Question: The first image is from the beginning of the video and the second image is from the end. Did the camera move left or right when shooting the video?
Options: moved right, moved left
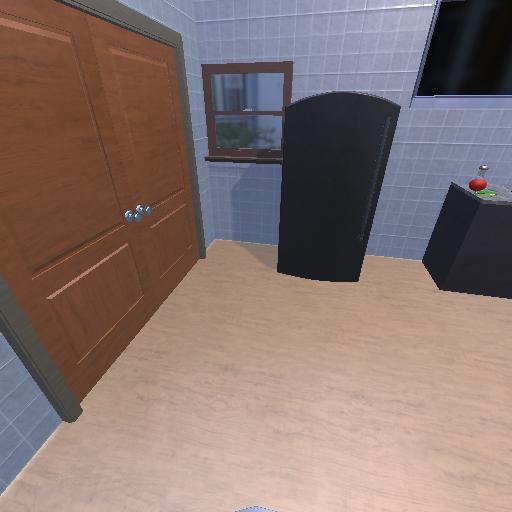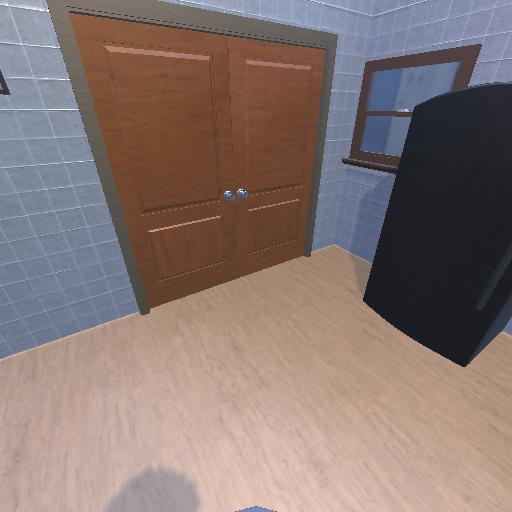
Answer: moved right